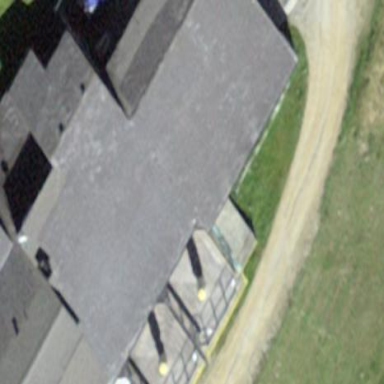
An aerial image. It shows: Restaurant building.